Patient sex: F
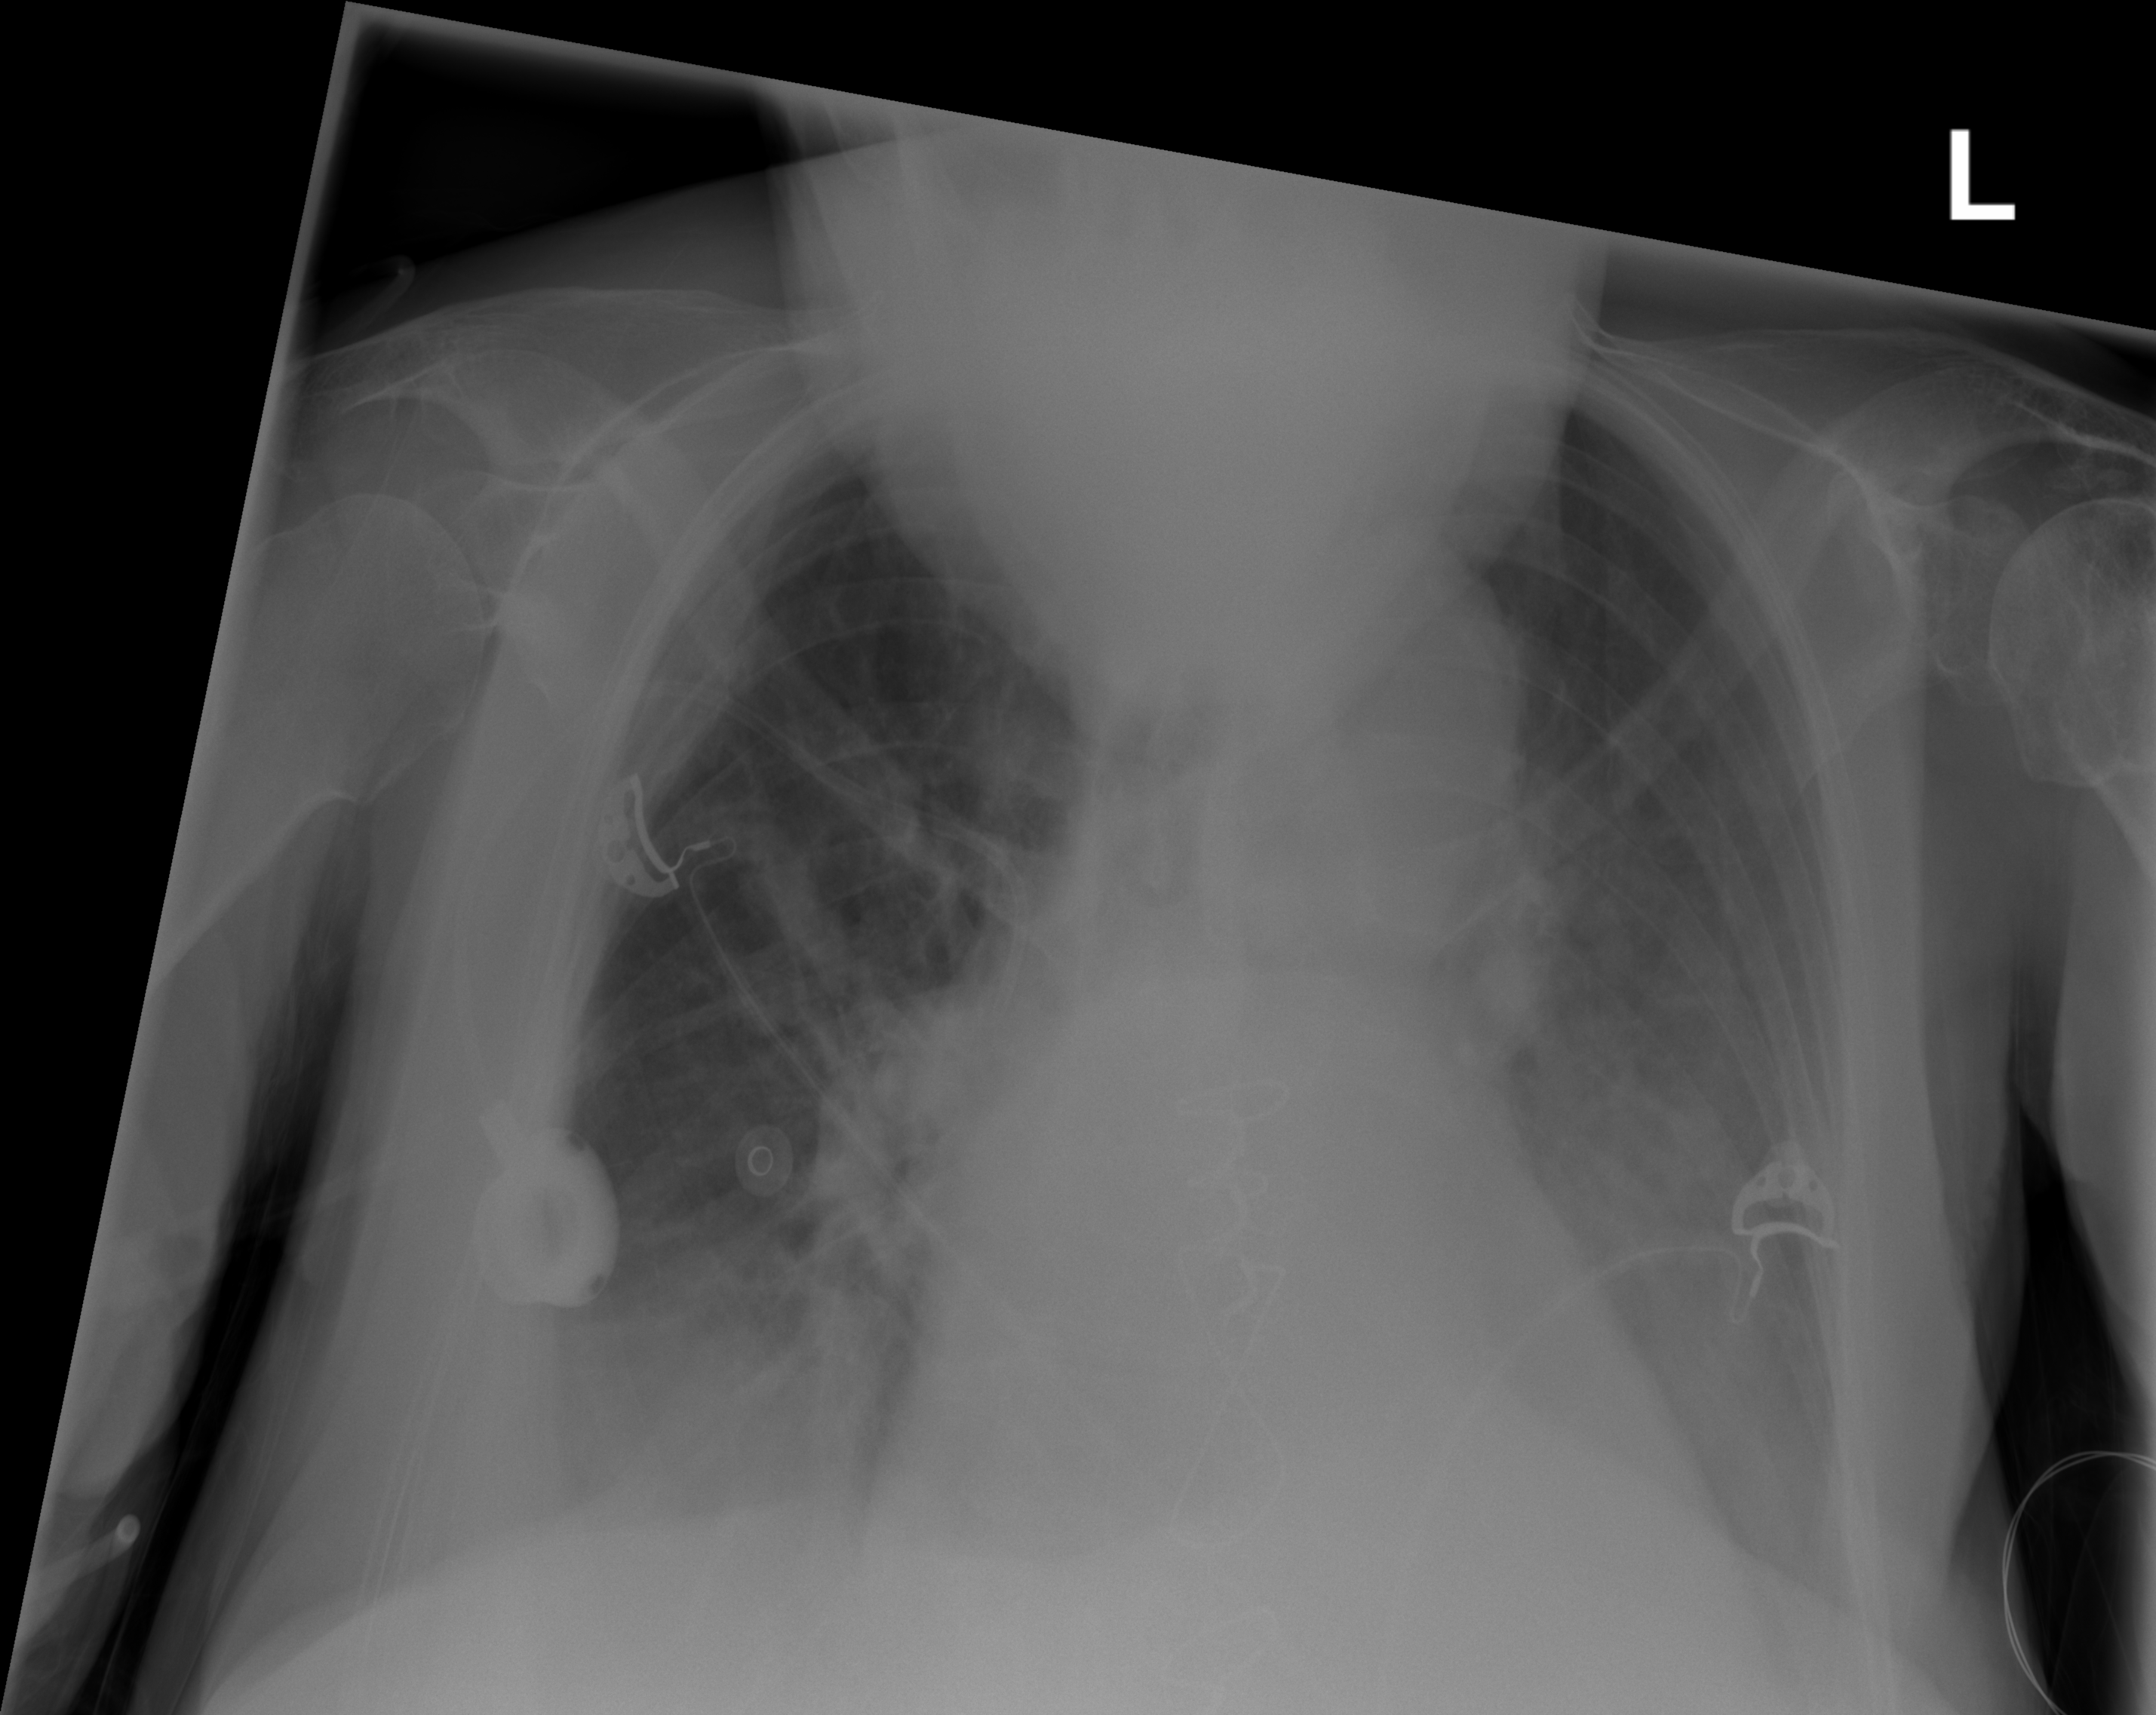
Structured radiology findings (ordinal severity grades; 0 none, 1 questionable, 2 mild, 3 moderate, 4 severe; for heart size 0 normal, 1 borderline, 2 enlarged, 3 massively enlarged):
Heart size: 3
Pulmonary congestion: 2
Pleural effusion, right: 2
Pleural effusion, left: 3
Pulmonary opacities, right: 1
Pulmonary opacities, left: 0
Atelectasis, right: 2
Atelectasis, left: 2